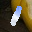
Label: 1